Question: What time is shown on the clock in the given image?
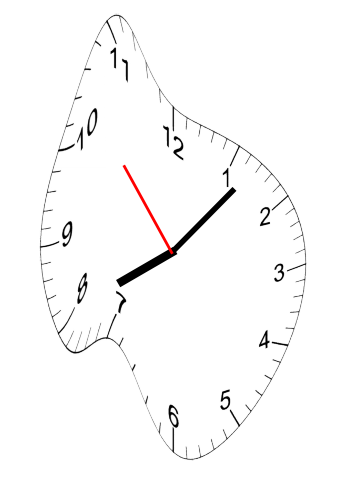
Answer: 08:06:53